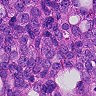
Metastatic tissue present: yes